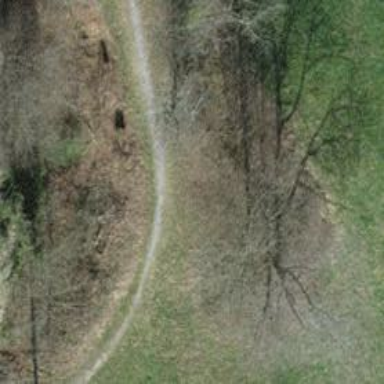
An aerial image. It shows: Unpaved path.